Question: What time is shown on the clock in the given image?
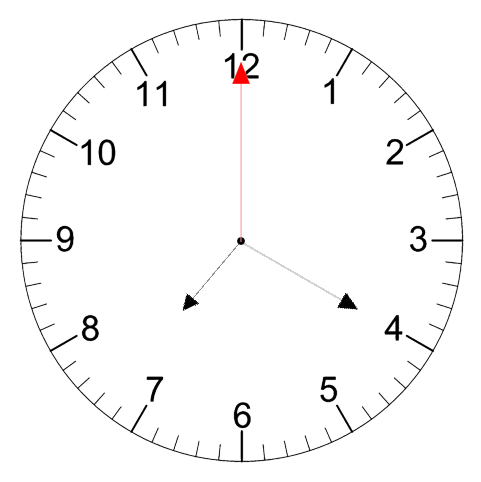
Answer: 07:20:00